Interaction volume radius: 5 \u00c5
Interaction volume height: 10 \u00c5
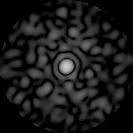
Disorder parameter: 0.8264